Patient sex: M
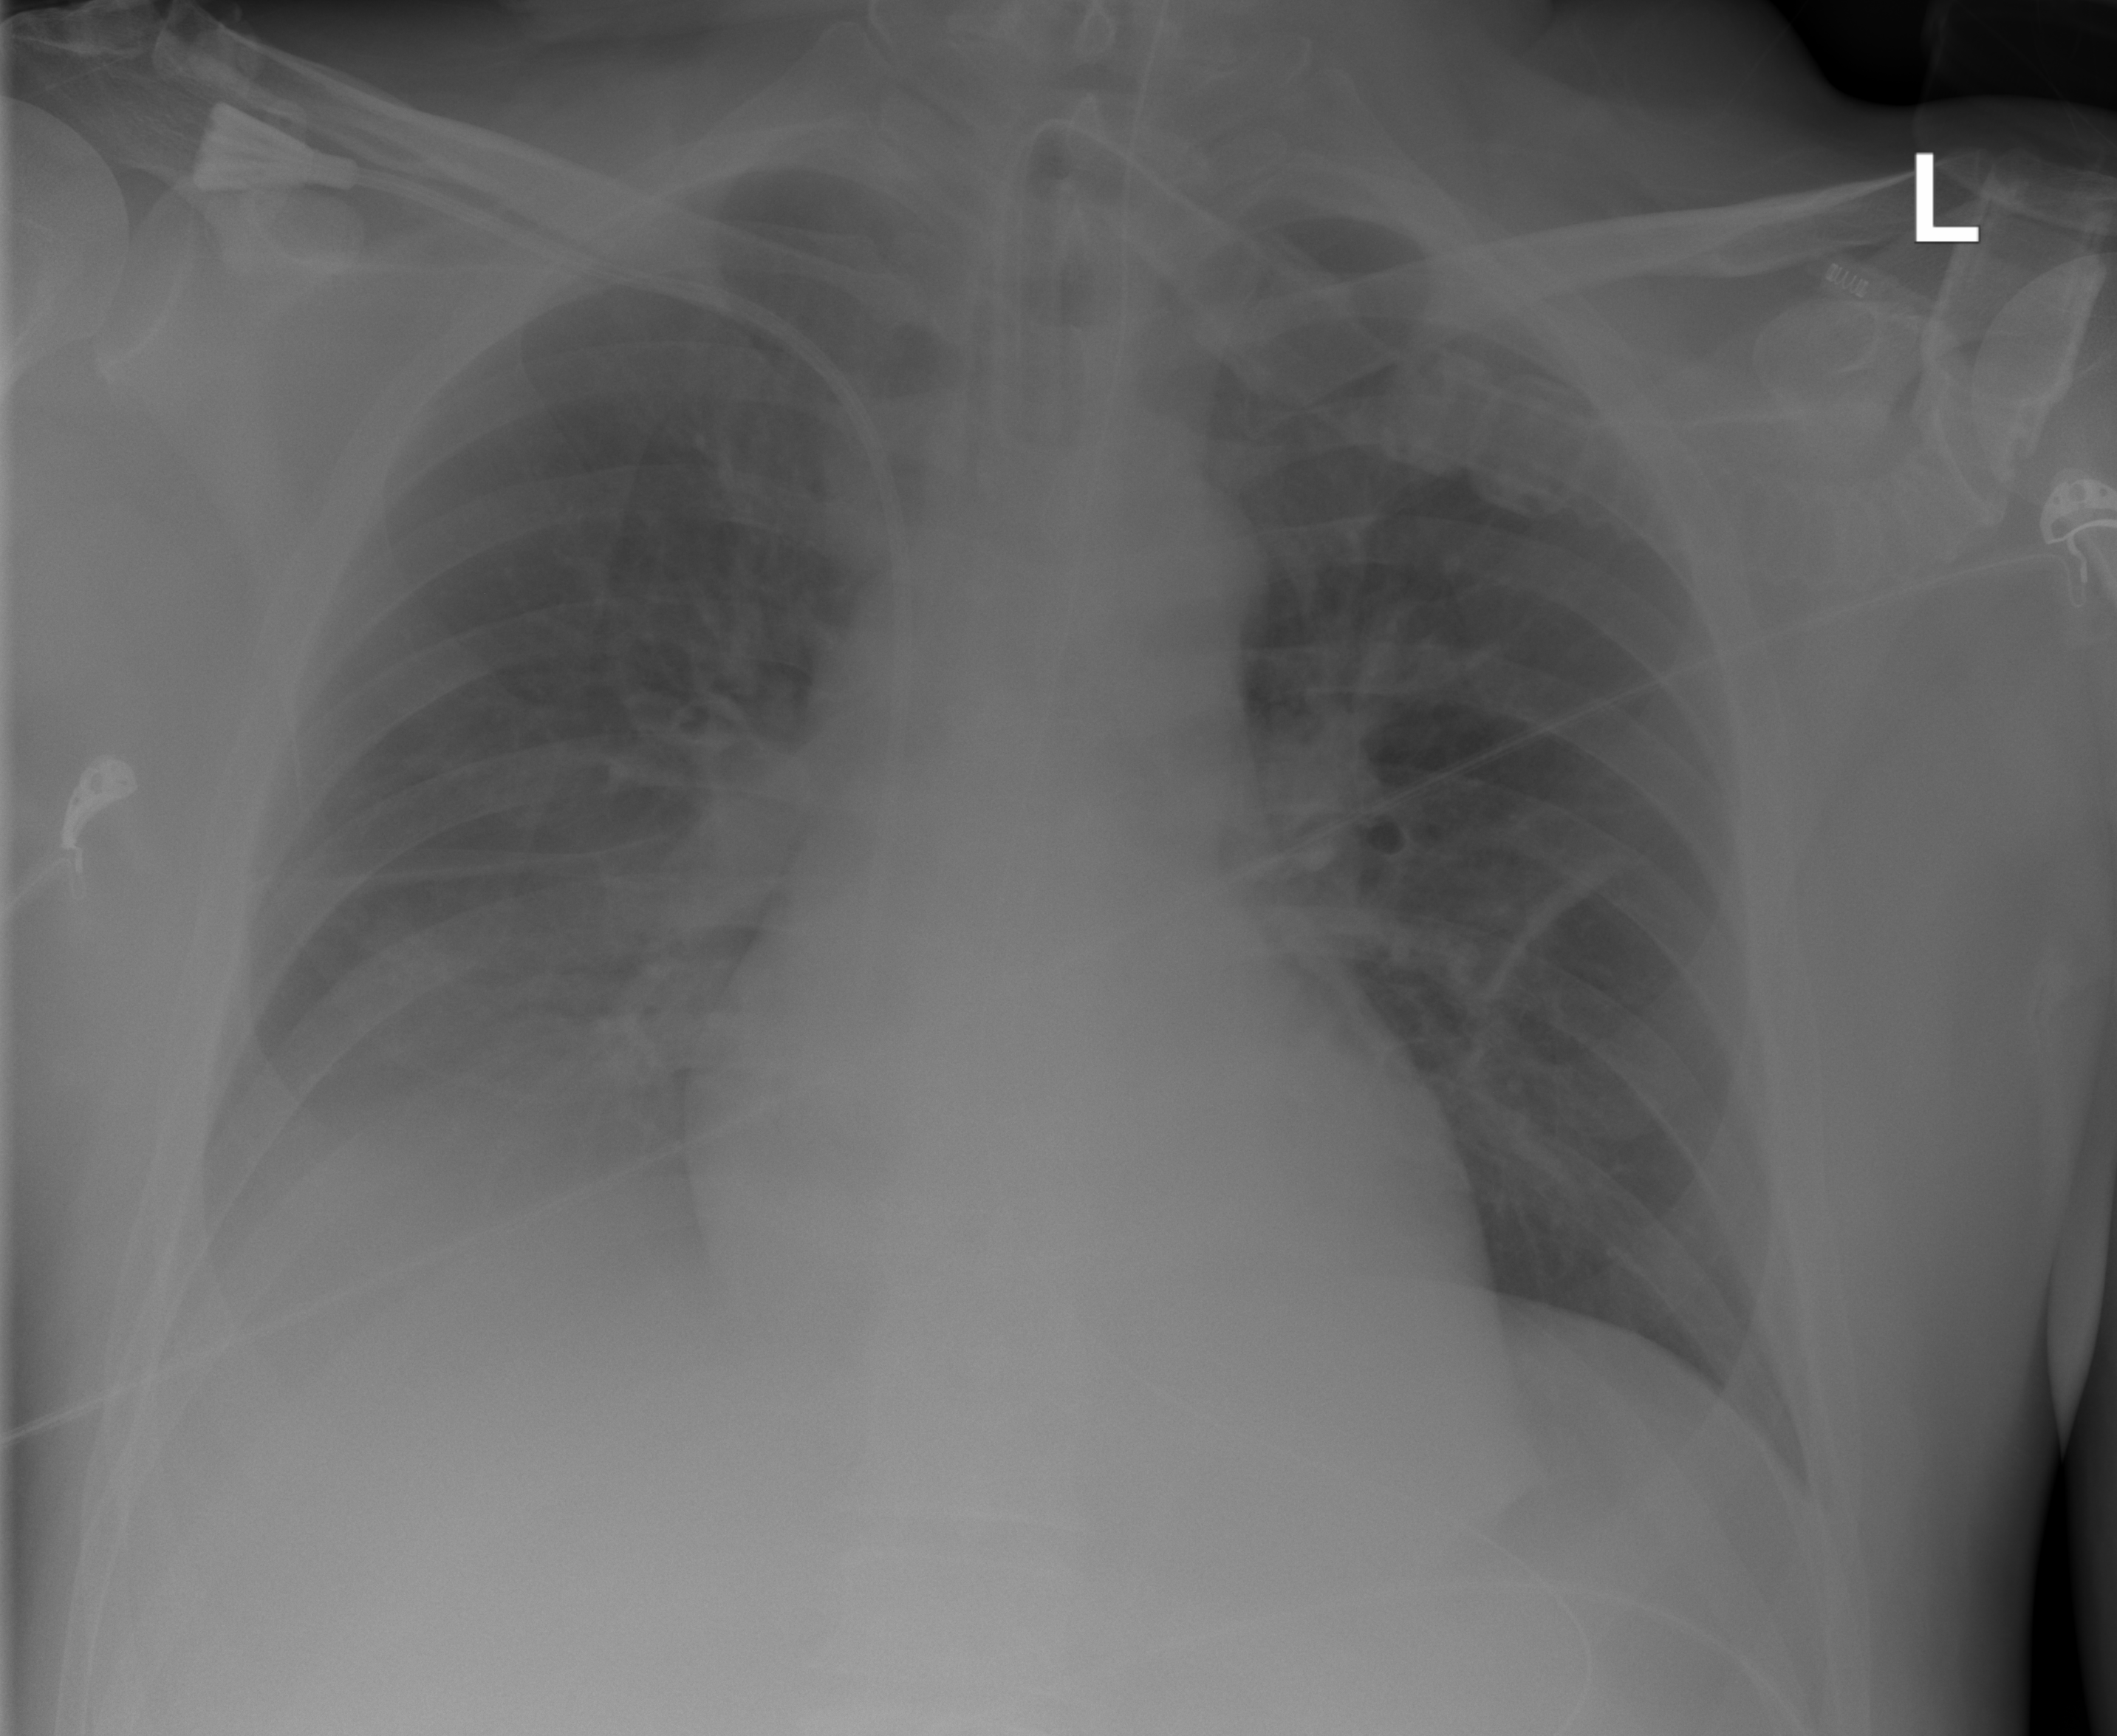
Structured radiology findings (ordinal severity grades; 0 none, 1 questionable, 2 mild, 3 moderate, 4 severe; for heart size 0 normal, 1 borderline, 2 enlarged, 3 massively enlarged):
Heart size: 2
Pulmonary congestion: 0
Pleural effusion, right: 3
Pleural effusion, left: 0
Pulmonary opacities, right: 0
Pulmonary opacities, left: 0
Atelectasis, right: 2
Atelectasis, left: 0